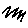
Label: zigzag